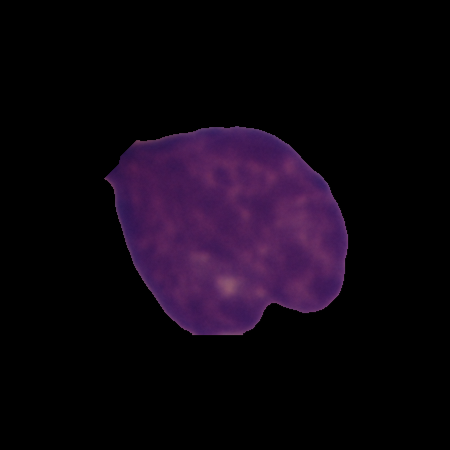
Label: cancer